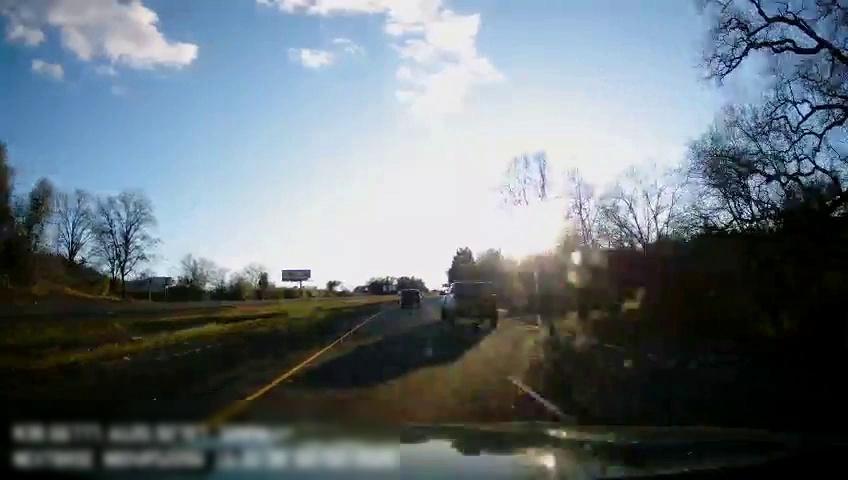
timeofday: Day
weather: Sunny
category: Drivable Space
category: Drivable Space
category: Vehicles | Truck
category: Vehicles | SUV
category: Lanes | Current Lane
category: Lanes | Current Lane
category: Lanes | Alternate Lane
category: Traffic | Signs